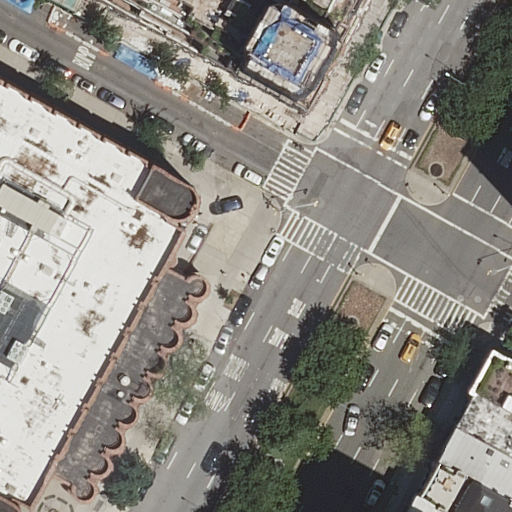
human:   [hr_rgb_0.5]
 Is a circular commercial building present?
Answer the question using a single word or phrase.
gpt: no

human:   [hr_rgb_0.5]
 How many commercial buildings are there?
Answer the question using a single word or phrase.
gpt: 0

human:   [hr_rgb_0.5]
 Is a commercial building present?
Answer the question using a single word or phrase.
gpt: no

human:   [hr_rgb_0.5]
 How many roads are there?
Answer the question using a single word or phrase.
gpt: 4

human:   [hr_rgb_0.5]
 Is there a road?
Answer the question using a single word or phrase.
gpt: yes

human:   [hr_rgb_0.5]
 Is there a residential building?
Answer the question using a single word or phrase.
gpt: yes

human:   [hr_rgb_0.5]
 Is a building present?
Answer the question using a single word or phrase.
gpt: yes

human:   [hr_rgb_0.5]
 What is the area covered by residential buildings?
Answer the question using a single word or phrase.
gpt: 1834m2

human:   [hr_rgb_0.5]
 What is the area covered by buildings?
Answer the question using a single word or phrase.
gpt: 1869m2

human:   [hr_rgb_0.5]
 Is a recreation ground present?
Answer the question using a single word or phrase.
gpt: no

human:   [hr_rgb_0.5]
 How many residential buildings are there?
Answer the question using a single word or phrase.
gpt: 6

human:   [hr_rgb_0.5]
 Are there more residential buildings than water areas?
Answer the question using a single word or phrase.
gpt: yes

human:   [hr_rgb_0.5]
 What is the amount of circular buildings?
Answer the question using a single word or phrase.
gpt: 0

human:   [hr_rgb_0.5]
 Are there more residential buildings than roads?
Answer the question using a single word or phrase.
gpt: yes

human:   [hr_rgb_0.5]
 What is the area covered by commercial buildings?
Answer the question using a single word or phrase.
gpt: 0m2

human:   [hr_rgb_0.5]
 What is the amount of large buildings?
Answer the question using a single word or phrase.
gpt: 1

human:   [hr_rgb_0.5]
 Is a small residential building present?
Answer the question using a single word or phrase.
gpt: yes

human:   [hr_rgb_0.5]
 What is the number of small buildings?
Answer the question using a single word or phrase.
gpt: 5

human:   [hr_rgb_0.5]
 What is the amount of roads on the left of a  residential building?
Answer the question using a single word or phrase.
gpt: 2

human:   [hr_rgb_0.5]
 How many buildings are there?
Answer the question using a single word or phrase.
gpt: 7

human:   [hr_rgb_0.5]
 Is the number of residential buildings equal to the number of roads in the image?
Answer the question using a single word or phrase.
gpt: no

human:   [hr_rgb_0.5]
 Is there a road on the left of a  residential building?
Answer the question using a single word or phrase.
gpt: yes

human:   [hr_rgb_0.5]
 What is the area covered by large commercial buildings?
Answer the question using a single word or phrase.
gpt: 0m2

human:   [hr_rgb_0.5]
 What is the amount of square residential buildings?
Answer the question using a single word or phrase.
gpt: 0

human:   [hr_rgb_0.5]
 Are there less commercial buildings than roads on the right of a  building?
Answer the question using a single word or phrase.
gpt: yes

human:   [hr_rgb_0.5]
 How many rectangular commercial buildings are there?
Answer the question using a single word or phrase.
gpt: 0

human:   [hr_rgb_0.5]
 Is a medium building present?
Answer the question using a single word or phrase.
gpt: yes

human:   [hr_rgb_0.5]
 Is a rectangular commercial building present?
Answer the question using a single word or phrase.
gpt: no

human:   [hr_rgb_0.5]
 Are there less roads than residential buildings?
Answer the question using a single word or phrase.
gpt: yes

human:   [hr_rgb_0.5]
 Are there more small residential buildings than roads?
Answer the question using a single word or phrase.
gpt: no

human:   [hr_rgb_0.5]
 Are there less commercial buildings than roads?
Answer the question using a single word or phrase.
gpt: yes

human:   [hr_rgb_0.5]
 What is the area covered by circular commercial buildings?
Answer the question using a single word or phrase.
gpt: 0m2

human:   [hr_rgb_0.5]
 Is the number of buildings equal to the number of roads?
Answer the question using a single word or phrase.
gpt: no

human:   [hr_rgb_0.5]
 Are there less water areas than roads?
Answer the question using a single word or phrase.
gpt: yes

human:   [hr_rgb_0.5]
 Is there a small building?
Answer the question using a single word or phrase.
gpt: yes

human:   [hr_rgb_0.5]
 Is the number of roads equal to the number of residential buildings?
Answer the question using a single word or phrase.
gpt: no

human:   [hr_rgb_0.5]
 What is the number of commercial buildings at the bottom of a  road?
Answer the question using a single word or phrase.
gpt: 0

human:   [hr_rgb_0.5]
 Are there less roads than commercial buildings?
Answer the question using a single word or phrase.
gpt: no

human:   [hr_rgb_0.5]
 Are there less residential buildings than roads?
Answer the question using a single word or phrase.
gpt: no

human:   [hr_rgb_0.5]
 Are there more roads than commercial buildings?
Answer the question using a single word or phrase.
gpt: yes

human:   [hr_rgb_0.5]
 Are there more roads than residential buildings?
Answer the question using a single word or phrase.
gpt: no

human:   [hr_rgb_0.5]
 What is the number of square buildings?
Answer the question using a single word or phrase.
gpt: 0

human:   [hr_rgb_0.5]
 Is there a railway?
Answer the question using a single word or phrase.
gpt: no

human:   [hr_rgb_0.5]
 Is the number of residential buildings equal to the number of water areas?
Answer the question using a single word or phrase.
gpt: no

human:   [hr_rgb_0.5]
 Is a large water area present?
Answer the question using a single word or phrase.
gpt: no

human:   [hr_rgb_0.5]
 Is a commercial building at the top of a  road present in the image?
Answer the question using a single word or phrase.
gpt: no

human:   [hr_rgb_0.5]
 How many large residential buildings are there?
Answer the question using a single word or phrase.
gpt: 1

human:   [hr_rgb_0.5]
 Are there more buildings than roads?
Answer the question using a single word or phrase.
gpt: yes

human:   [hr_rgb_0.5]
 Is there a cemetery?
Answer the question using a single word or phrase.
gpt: no

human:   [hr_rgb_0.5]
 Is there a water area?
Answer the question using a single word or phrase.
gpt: no

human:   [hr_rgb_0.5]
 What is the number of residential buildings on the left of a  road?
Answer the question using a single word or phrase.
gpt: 1

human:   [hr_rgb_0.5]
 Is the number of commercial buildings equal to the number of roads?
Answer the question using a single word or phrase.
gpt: no

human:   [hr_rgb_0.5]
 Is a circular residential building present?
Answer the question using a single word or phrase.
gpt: no

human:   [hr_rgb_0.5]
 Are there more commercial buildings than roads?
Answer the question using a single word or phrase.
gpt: no

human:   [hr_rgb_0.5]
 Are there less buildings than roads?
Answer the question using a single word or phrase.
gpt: no

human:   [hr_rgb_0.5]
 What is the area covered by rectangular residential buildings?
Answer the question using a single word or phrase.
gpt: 370m2

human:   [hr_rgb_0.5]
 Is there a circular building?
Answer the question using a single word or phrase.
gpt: no

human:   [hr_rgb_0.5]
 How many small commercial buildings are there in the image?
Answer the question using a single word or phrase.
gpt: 0

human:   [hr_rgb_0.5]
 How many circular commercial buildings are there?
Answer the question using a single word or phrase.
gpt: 0

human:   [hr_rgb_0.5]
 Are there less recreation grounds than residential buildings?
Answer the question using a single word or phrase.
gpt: yes

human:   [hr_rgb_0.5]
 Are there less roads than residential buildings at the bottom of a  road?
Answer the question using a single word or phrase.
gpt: yes

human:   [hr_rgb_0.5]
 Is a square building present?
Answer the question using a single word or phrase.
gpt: no

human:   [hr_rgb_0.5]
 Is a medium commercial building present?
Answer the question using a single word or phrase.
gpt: no

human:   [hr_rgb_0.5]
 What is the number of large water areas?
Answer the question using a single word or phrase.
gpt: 0